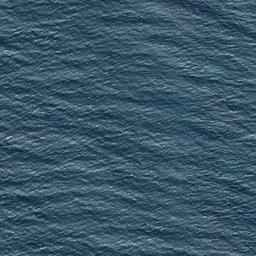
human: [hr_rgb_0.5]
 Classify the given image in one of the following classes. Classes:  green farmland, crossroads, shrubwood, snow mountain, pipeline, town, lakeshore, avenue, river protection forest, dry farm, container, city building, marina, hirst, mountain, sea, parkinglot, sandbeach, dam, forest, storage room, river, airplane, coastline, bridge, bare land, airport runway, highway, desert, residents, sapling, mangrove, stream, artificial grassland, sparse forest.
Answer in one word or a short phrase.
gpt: sea